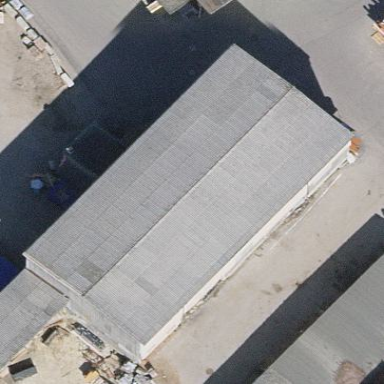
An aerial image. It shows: Industrial building.